Field crop: tomato
Growth stage: 2
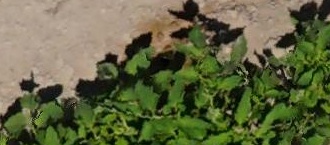
Species: tomato